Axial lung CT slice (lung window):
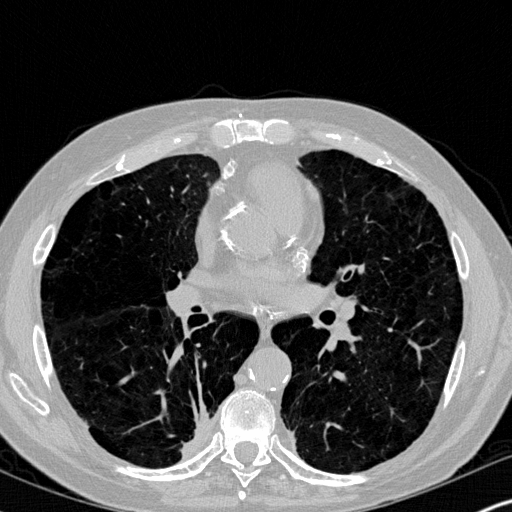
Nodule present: no